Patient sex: M
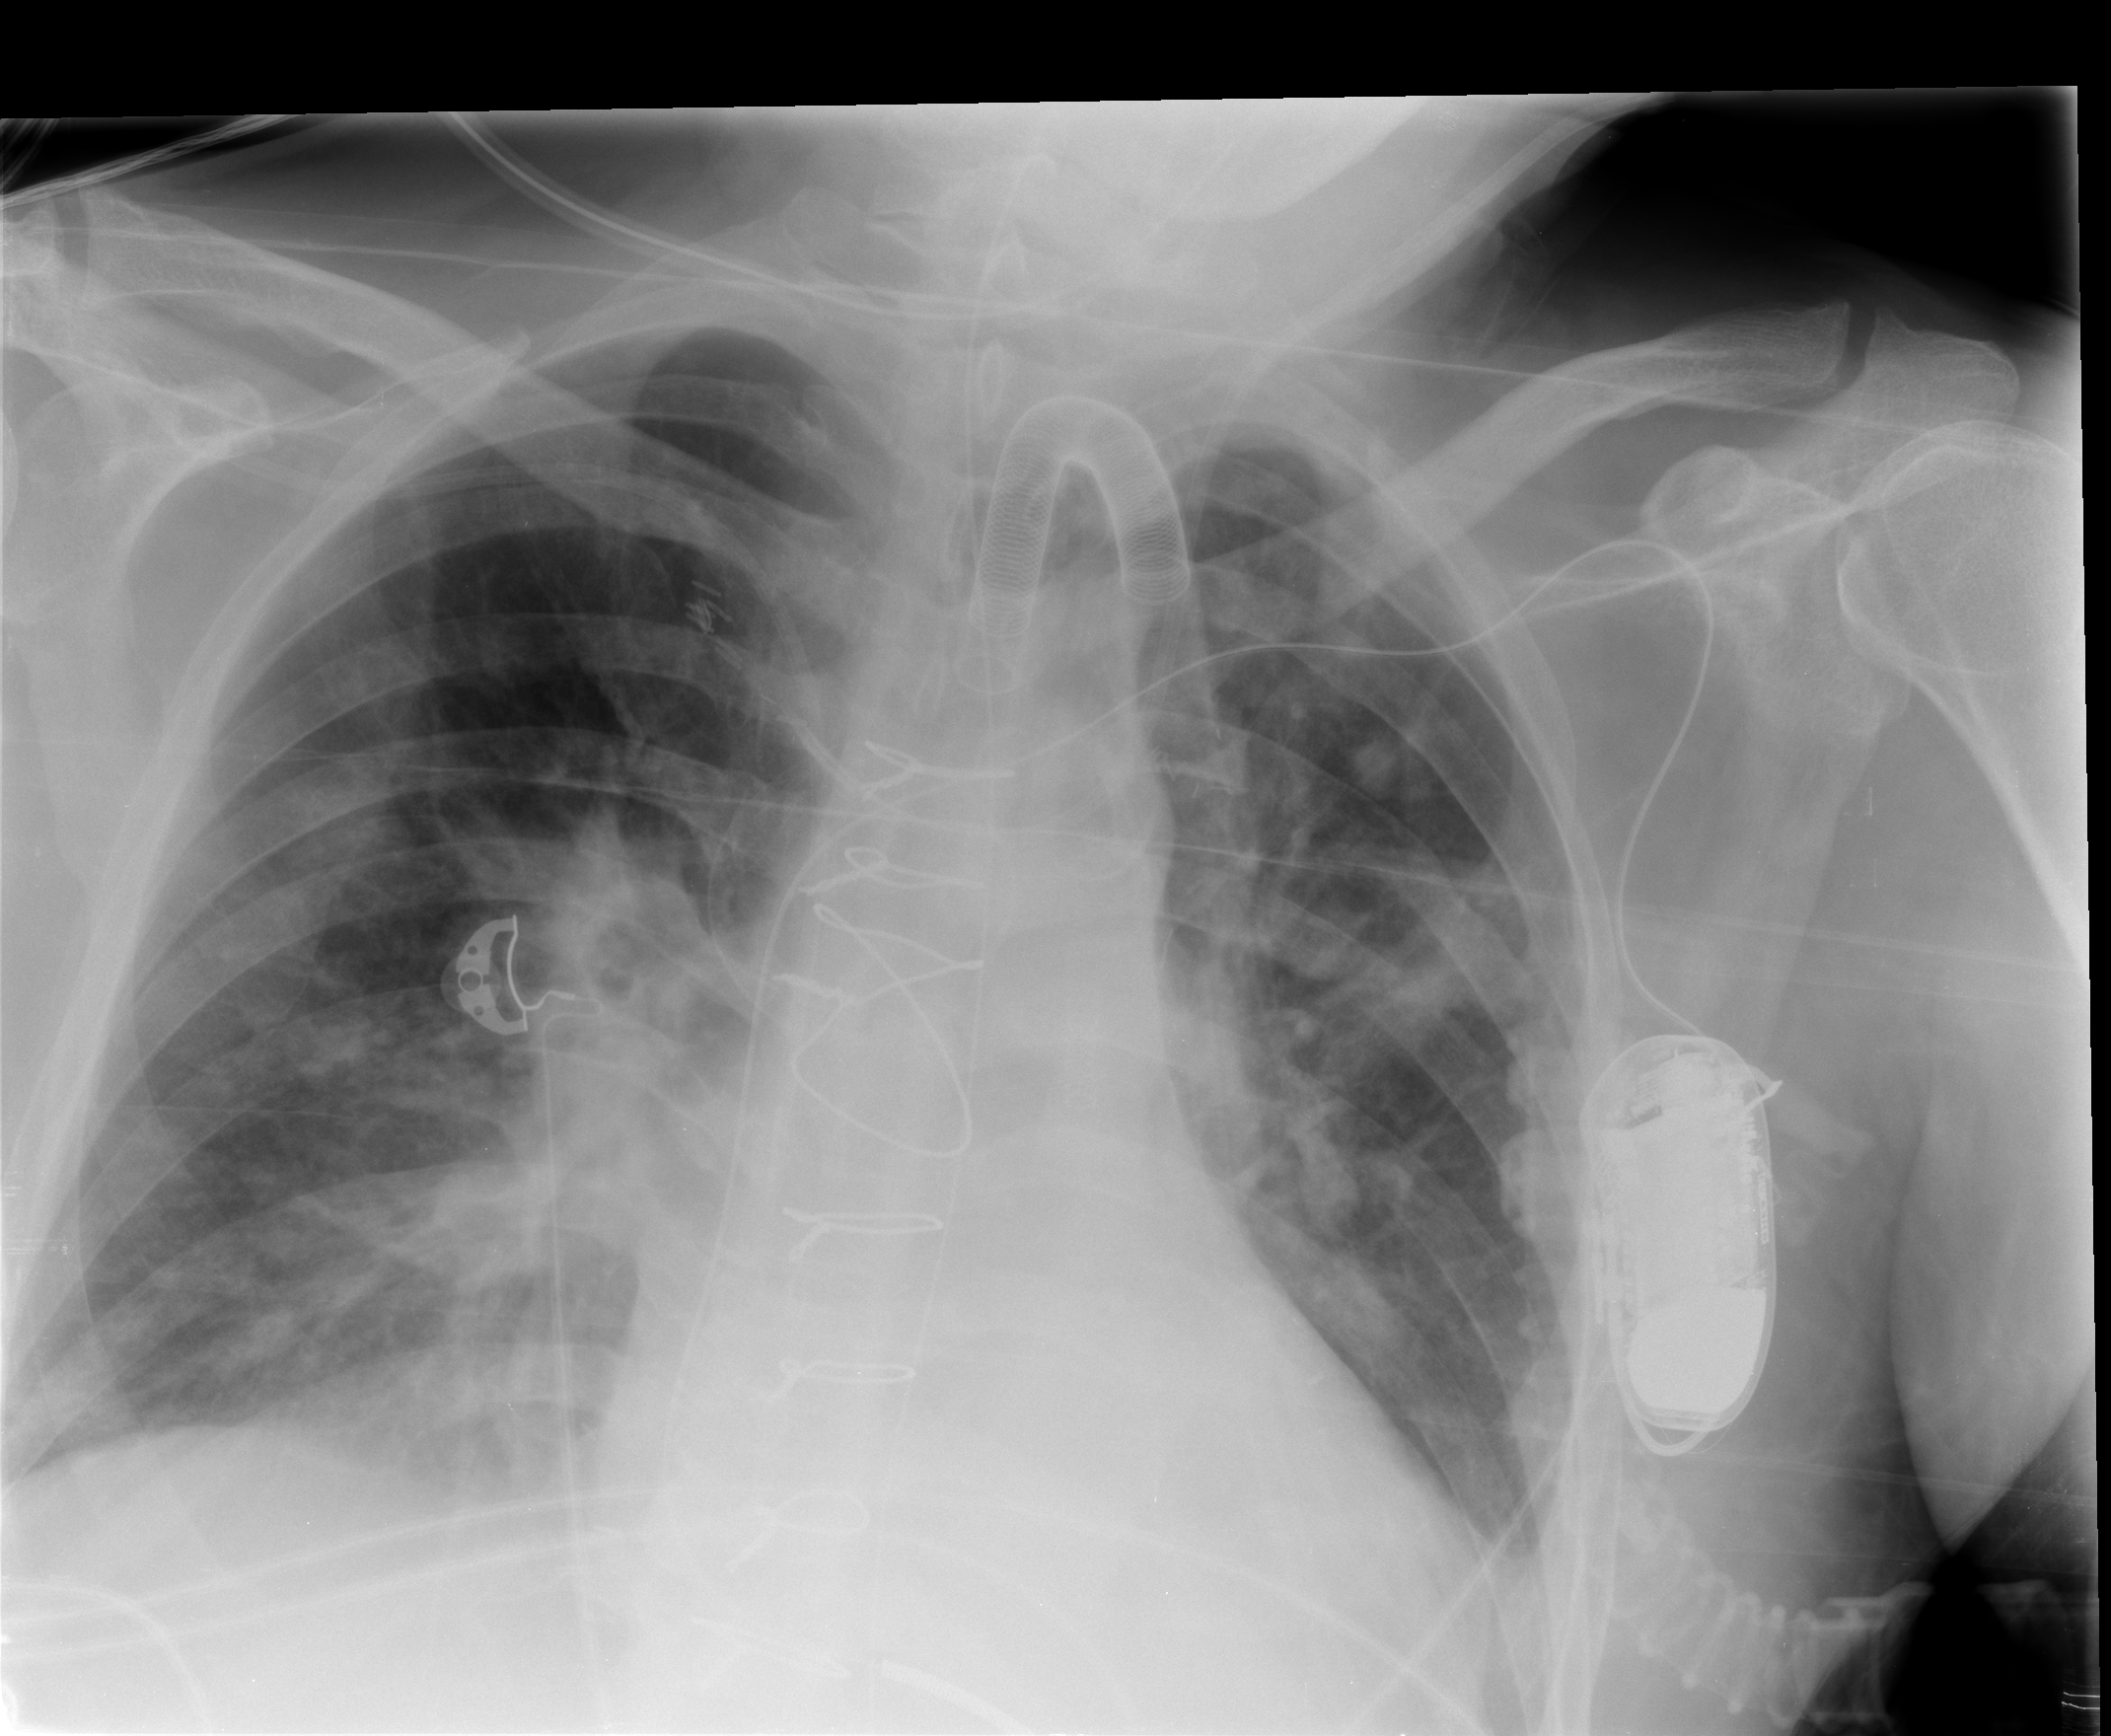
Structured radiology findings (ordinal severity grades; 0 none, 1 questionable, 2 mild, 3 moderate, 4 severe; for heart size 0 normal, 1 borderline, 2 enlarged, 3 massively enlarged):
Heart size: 2
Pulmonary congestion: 2
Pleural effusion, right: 0
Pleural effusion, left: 1
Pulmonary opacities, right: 2
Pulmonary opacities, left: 2
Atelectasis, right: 2
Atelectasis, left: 1